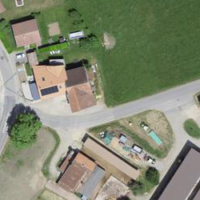
EUNIS habitat code: 54
Species observed at this site:
Lamium maculatum